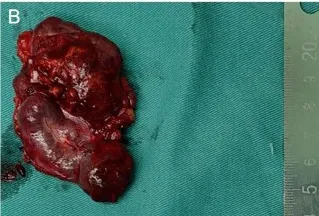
Completely resected tumor (B).
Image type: medical_photograph (other_medical_photograph)